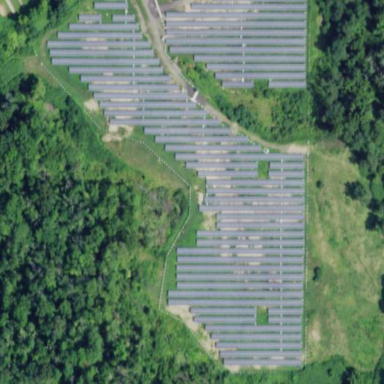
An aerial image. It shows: Solar power plant using photovoltaic technology.